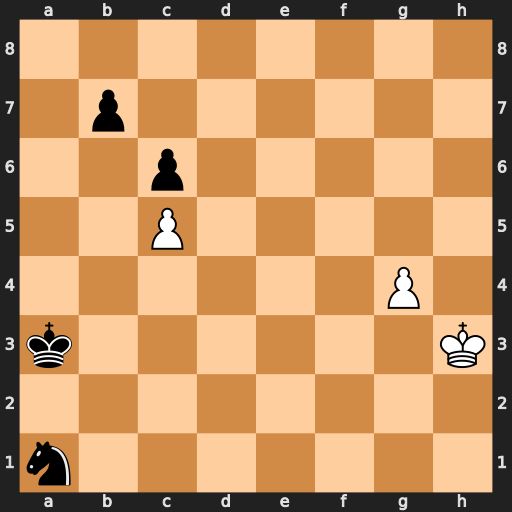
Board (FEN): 8/1p6/2p5/2P5/6P1/k6K/8/n7
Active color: w
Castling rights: -
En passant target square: -
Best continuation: g5 Nb3 g6